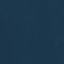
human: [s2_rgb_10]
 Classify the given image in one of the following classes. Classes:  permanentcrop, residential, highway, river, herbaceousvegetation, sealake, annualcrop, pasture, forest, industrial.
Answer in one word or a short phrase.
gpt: SeaLake